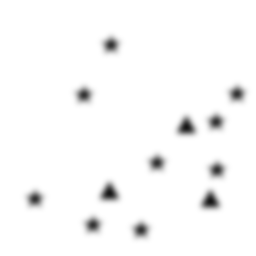
Squares: 0
Triangles: 3
Stars: 9
Total shapes: 12